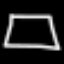
Label: square